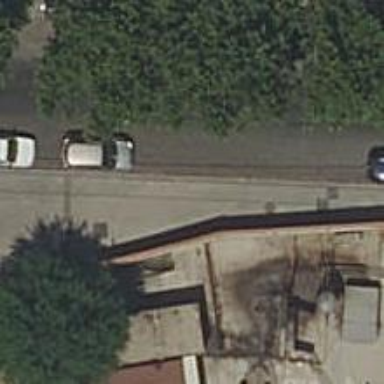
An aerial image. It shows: Motorcycle parking area.